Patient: sex M, age 26
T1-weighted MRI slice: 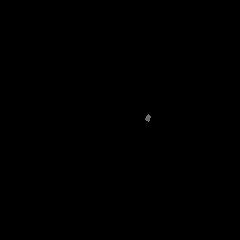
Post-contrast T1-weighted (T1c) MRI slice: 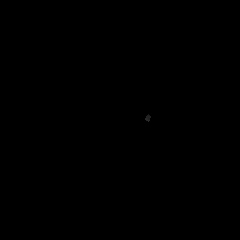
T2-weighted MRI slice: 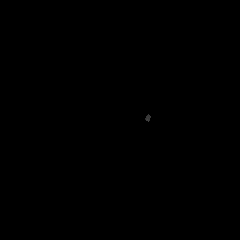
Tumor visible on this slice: no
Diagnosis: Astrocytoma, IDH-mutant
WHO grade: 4